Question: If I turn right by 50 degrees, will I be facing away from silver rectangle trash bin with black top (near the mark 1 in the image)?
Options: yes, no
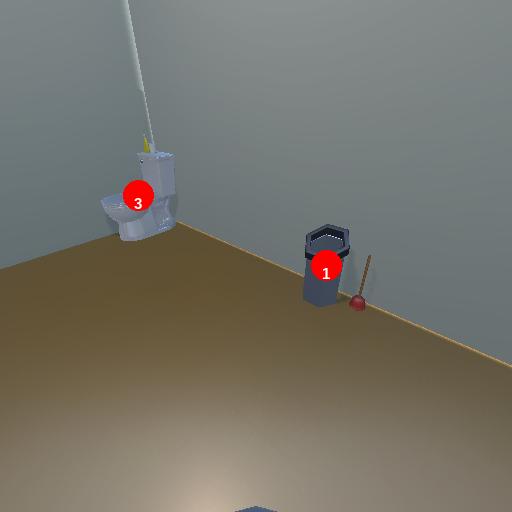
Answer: yes